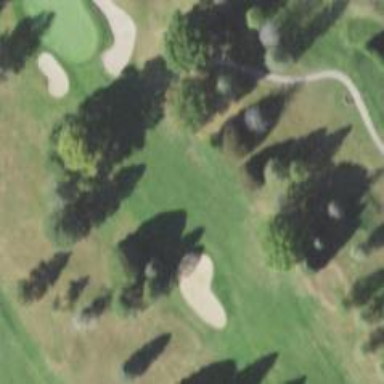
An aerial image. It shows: Golf hole.